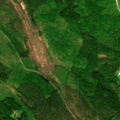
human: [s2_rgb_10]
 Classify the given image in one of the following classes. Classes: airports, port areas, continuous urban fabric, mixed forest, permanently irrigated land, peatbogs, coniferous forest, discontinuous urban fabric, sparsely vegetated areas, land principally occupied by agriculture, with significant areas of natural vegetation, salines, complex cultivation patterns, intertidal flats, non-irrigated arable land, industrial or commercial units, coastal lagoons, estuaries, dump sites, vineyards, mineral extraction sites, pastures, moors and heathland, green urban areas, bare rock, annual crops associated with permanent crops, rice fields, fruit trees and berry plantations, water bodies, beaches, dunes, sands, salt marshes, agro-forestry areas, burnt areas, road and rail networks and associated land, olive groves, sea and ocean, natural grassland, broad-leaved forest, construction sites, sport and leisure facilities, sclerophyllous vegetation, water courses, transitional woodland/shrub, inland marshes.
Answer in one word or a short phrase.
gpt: broad-leaved forest, coniferous forest, mixed forest